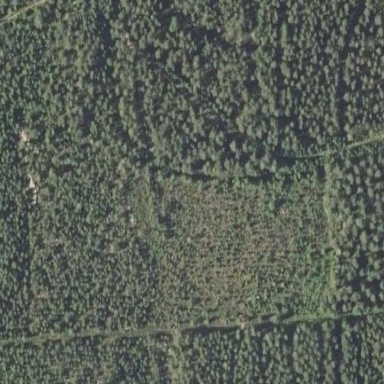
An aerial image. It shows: Wetland forest characterized by evergreen needle-leaved trees.